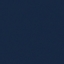
Land use / land cover class: SeaLake